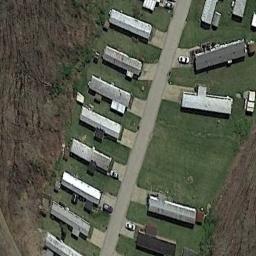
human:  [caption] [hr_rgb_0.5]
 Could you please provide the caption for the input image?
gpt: The mobile home park is on the grass next to the bare land .

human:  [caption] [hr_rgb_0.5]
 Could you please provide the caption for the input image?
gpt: The mobile home park has some mobile homes on the grass and a road goes through the mobile home park .

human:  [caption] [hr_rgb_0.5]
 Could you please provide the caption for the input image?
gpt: There are four rows of white mobile homes and a U-shaped path .

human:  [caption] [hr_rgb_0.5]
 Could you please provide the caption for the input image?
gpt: There are many buildings of different shapes and sizes in the mobile home parks .

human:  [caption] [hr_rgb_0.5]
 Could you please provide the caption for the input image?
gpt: There are some gray buildings in the mobile home park .